Question: When running the function it seems like it doesn't create the DropDown menu before it tries to add items, and therefore it runs into the compile-time error:
> Method or data member not found
Highlighting the 'SomeNameToo' identifier.

If I put the two "AddItem" lines into another function , then there's no problem, and the two lines are added.
Is there a way of making it create the object before running the following code? This saves me having a lot of functions.
'''
Sub hey()
ActiveSheet.OLEObjects.Add(ClassType:="Forms.ComboBox.1", Link:=False, Left:=0, Top:=0, Width:=100, Height:=20).Name = "SomeNameToo"
Sheet1.SomeNameToo.AddItem "Item 1"
Sheet1.SomeNameToo.AddItem "Item 2"
End Sub
'''
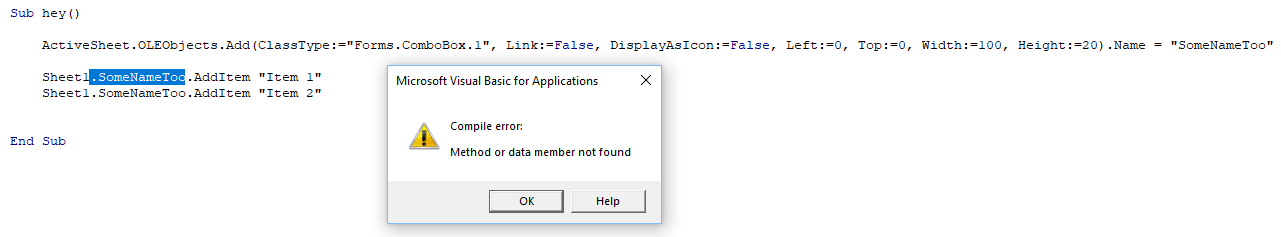
Answer: The object doesn't exist at compile-time; 'SomeNameToo' doesn't exist when the code is being compiled, only after the 'OLEObjects.Add' method has executed.
The 'Add' method a reference to the object being created.
You are accessing that object, once - here:
'''
.Name = "SomeNameToo"
'''
...and then the object is up in the air, with nothing to hold on to it in that procedure's scope.
Declare an 'OLEObject' variable to hold that reference:
'''
Dim oleControl As OLEObject
Set oleControl = ActiveSheet.OLEObjects.Add(...)
'''
Then use that object:
'''
oleControl.Name = "SomeNameToo"
'''
Or, capture the returned reference using a 'With' block - then you don't need a local variable:
'''
With ActiveSheet.OLEObjects.Add(...)
.Name = "SomeNameToo"
End With
'''
Now, you can't invoke 'AddItem' against that object, because an 'OLEObject' isn't a 'ComboBox' and doesn't know anything about an 'AddItem' method. You want to work with the wrapped MSForms 'ComboBox' control - that's 'OLEObject.Object':
'''
With ActiveSheet.OLEObjects.Add(...)
.Name = "SomeNameToo"
With .Object
.AddItem "Item 1"
.AddItem "Item 2"
End With
End With
'''
Or, with local variables:
'''
Dim oleControl As OLEObject
Set oleControl = ActiveSheet.OLEObjects.Add(...)
oleControl.Name = "SomeNameToo"
Dim msFormsControl As MSForms.ComboBox
Set msFormsControl = oleControl.Name
msFormsControl.AddItem "Item 1"
msFormsControl.AddItem "Item 2"
'''
Note that without local variables, you're coding against 'Object', which means everything is late-bound and can't be validated at compile-time: a typo will result in error 438.
With local variables and declared types, everything is compiler-validated and you get to assist as you type.